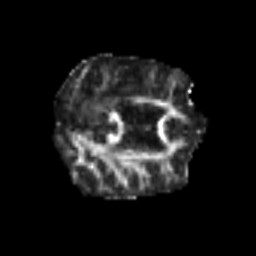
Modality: FA
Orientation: axial
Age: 60
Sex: male
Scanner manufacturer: siemens
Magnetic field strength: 3 T
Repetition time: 6.1 s
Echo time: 0.101 s